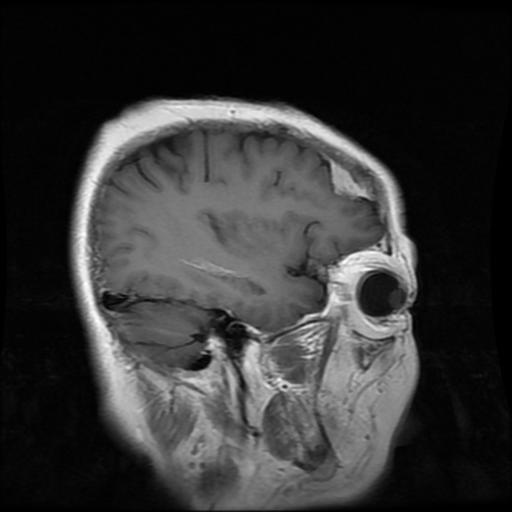
Label: meningioma